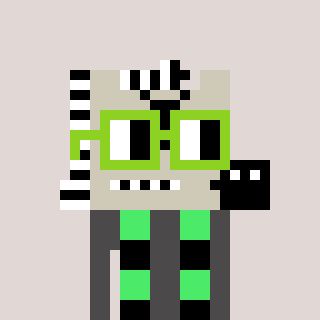
a pixel art character with square light green glasses, a zebra-shaped head and a grayscale-colored body on a warm background